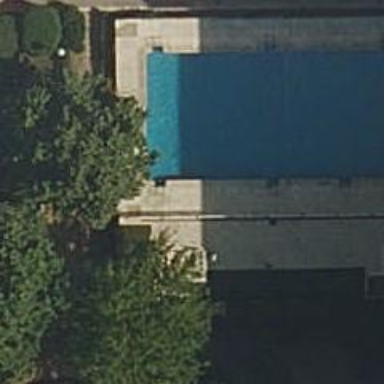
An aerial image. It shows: Swimming pool located in leisure land.